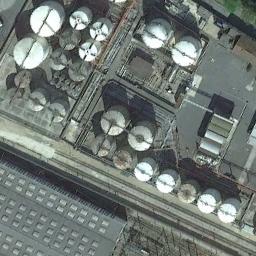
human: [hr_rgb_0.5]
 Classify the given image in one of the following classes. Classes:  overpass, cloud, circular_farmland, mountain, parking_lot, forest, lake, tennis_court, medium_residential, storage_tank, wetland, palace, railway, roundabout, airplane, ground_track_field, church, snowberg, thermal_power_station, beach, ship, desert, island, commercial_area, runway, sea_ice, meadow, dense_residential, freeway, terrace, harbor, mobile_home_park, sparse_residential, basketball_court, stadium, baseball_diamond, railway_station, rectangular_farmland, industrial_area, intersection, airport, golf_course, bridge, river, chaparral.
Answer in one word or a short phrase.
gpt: storage_tank